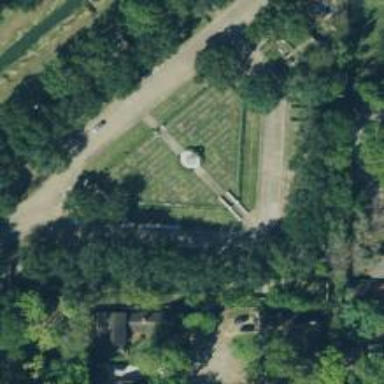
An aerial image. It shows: Memorial site with historic significance.